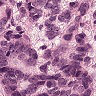
Metastatic tissue present: yes